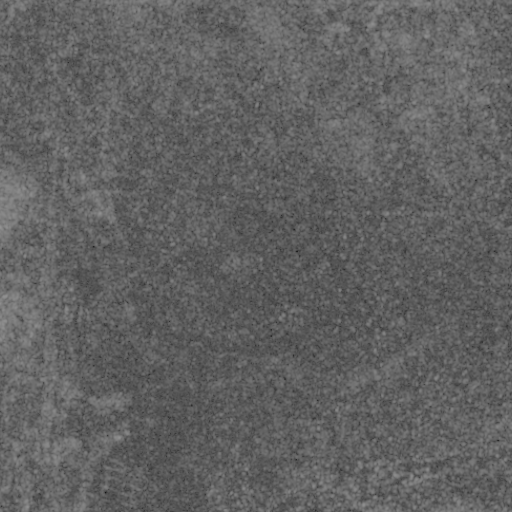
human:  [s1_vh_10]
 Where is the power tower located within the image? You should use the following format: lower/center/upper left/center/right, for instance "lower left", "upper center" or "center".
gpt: The power tower is located in the left of the image.
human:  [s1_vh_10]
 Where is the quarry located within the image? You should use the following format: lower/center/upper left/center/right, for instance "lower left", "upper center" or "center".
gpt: The quarry is located in the lower left of the image.
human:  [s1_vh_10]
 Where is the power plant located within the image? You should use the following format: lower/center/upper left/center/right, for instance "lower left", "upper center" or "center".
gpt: There is no power plant in the image.

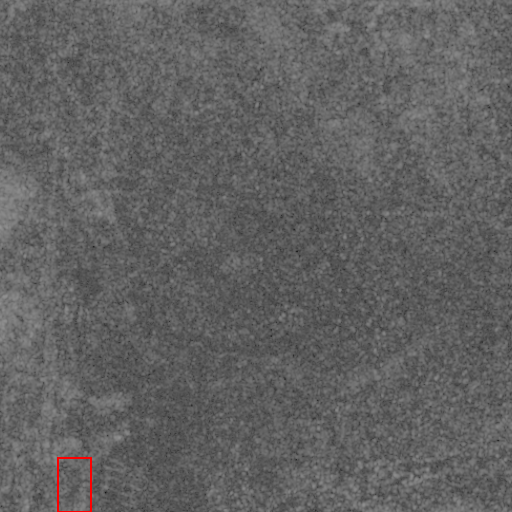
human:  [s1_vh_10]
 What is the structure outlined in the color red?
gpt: The structure outlined in red is a quarry.
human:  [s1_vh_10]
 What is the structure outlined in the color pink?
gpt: There is no pink outline.